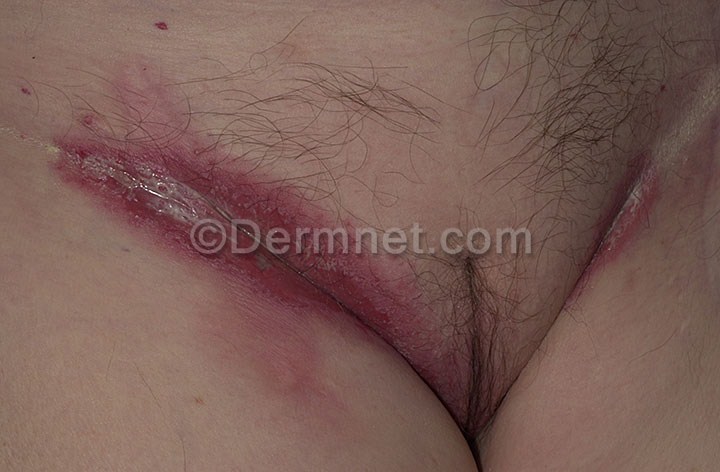
Disease: Tinea Ringworm Candidiasis and other Fungal Infections